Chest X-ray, PA view. Patient: 52 years old, sex F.
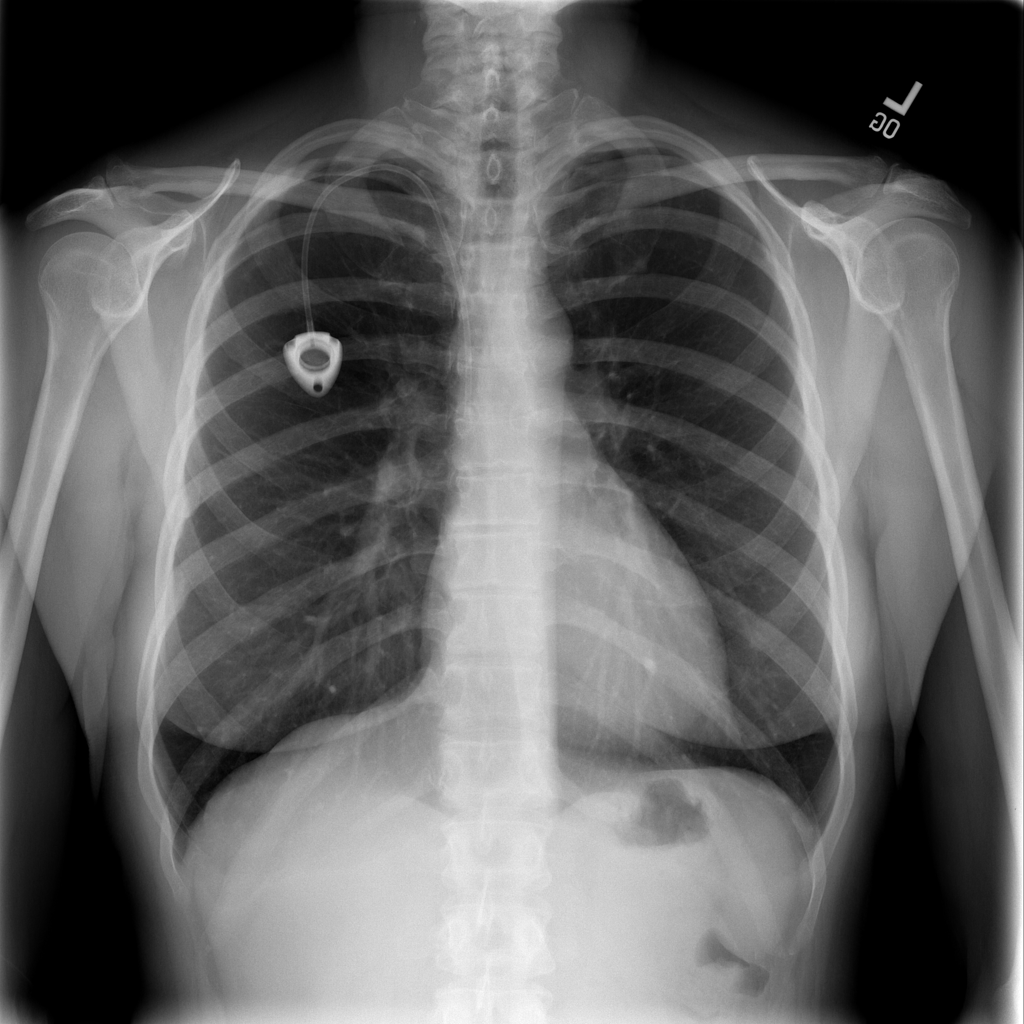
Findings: No Finding